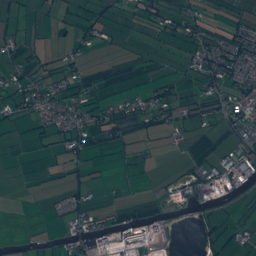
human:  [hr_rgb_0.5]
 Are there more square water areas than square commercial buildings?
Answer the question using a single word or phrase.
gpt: yes

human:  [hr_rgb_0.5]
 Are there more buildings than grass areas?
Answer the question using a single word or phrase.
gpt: yes

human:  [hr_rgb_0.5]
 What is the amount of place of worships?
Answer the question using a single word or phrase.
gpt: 1

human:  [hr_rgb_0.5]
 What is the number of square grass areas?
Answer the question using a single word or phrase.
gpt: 1

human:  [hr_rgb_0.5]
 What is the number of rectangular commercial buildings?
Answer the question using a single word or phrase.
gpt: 8

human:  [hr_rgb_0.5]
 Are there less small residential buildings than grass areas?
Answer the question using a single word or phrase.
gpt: no

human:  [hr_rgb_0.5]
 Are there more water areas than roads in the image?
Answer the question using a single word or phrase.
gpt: no

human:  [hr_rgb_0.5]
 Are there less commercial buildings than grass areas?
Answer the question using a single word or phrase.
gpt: yes

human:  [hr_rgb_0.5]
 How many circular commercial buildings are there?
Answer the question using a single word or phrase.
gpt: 0

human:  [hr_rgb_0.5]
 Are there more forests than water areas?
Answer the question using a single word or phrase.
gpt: yes

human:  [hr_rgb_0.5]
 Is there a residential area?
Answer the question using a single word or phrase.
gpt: yes

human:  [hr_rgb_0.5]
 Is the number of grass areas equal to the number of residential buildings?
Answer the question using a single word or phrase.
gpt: no

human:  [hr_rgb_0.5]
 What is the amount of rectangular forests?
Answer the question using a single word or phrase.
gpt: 41

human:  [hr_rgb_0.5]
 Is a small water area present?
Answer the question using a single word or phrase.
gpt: yes

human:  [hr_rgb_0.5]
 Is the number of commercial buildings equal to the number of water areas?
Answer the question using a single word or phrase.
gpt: no

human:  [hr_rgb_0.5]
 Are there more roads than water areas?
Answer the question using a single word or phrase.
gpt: yes

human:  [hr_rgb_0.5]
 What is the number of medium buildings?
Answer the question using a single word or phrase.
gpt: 21

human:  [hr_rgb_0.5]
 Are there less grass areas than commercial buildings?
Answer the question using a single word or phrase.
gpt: no

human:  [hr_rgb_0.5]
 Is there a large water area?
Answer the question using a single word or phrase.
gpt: yes

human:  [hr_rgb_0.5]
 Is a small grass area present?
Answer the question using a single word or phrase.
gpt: yes

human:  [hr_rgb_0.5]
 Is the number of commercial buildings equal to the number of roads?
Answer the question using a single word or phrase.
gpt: no

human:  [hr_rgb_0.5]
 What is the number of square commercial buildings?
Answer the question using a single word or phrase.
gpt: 0

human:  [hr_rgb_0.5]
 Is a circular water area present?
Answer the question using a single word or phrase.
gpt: yes

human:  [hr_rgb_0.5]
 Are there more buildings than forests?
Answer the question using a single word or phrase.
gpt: yes

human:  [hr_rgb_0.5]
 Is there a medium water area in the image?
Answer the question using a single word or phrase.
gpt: yes

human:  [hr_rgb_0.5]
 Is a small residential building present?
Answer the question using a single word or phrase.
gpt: yes

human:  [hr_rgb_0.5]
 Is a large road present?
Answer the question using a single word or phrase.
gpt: no

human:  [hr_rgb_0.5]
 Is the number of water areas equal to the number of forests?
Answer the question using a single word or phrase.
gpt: no

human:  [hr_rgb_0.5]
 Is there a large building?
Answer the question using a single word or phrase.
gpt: yes

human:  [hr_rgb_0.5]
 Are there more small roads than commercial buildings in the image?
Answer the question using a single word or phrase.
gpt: yes

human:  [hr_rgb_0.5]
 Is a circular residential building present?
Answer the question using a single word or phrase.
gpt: yes

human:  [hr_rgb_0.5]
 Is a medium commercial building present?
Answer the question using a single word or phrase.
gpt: yes

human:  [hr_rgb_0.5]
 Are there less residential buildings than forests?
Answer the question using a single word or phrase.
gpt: no

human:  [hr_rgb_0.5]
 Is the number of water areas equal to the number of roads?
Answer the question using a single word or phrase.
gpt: no

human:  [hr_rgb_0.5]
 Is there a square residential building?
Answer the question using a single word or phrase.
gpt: yes

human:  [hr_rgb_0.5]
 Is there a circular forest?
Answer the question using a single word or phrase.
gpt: no